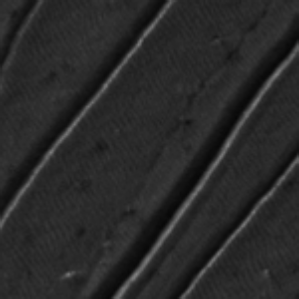
Label: frost